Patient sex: M
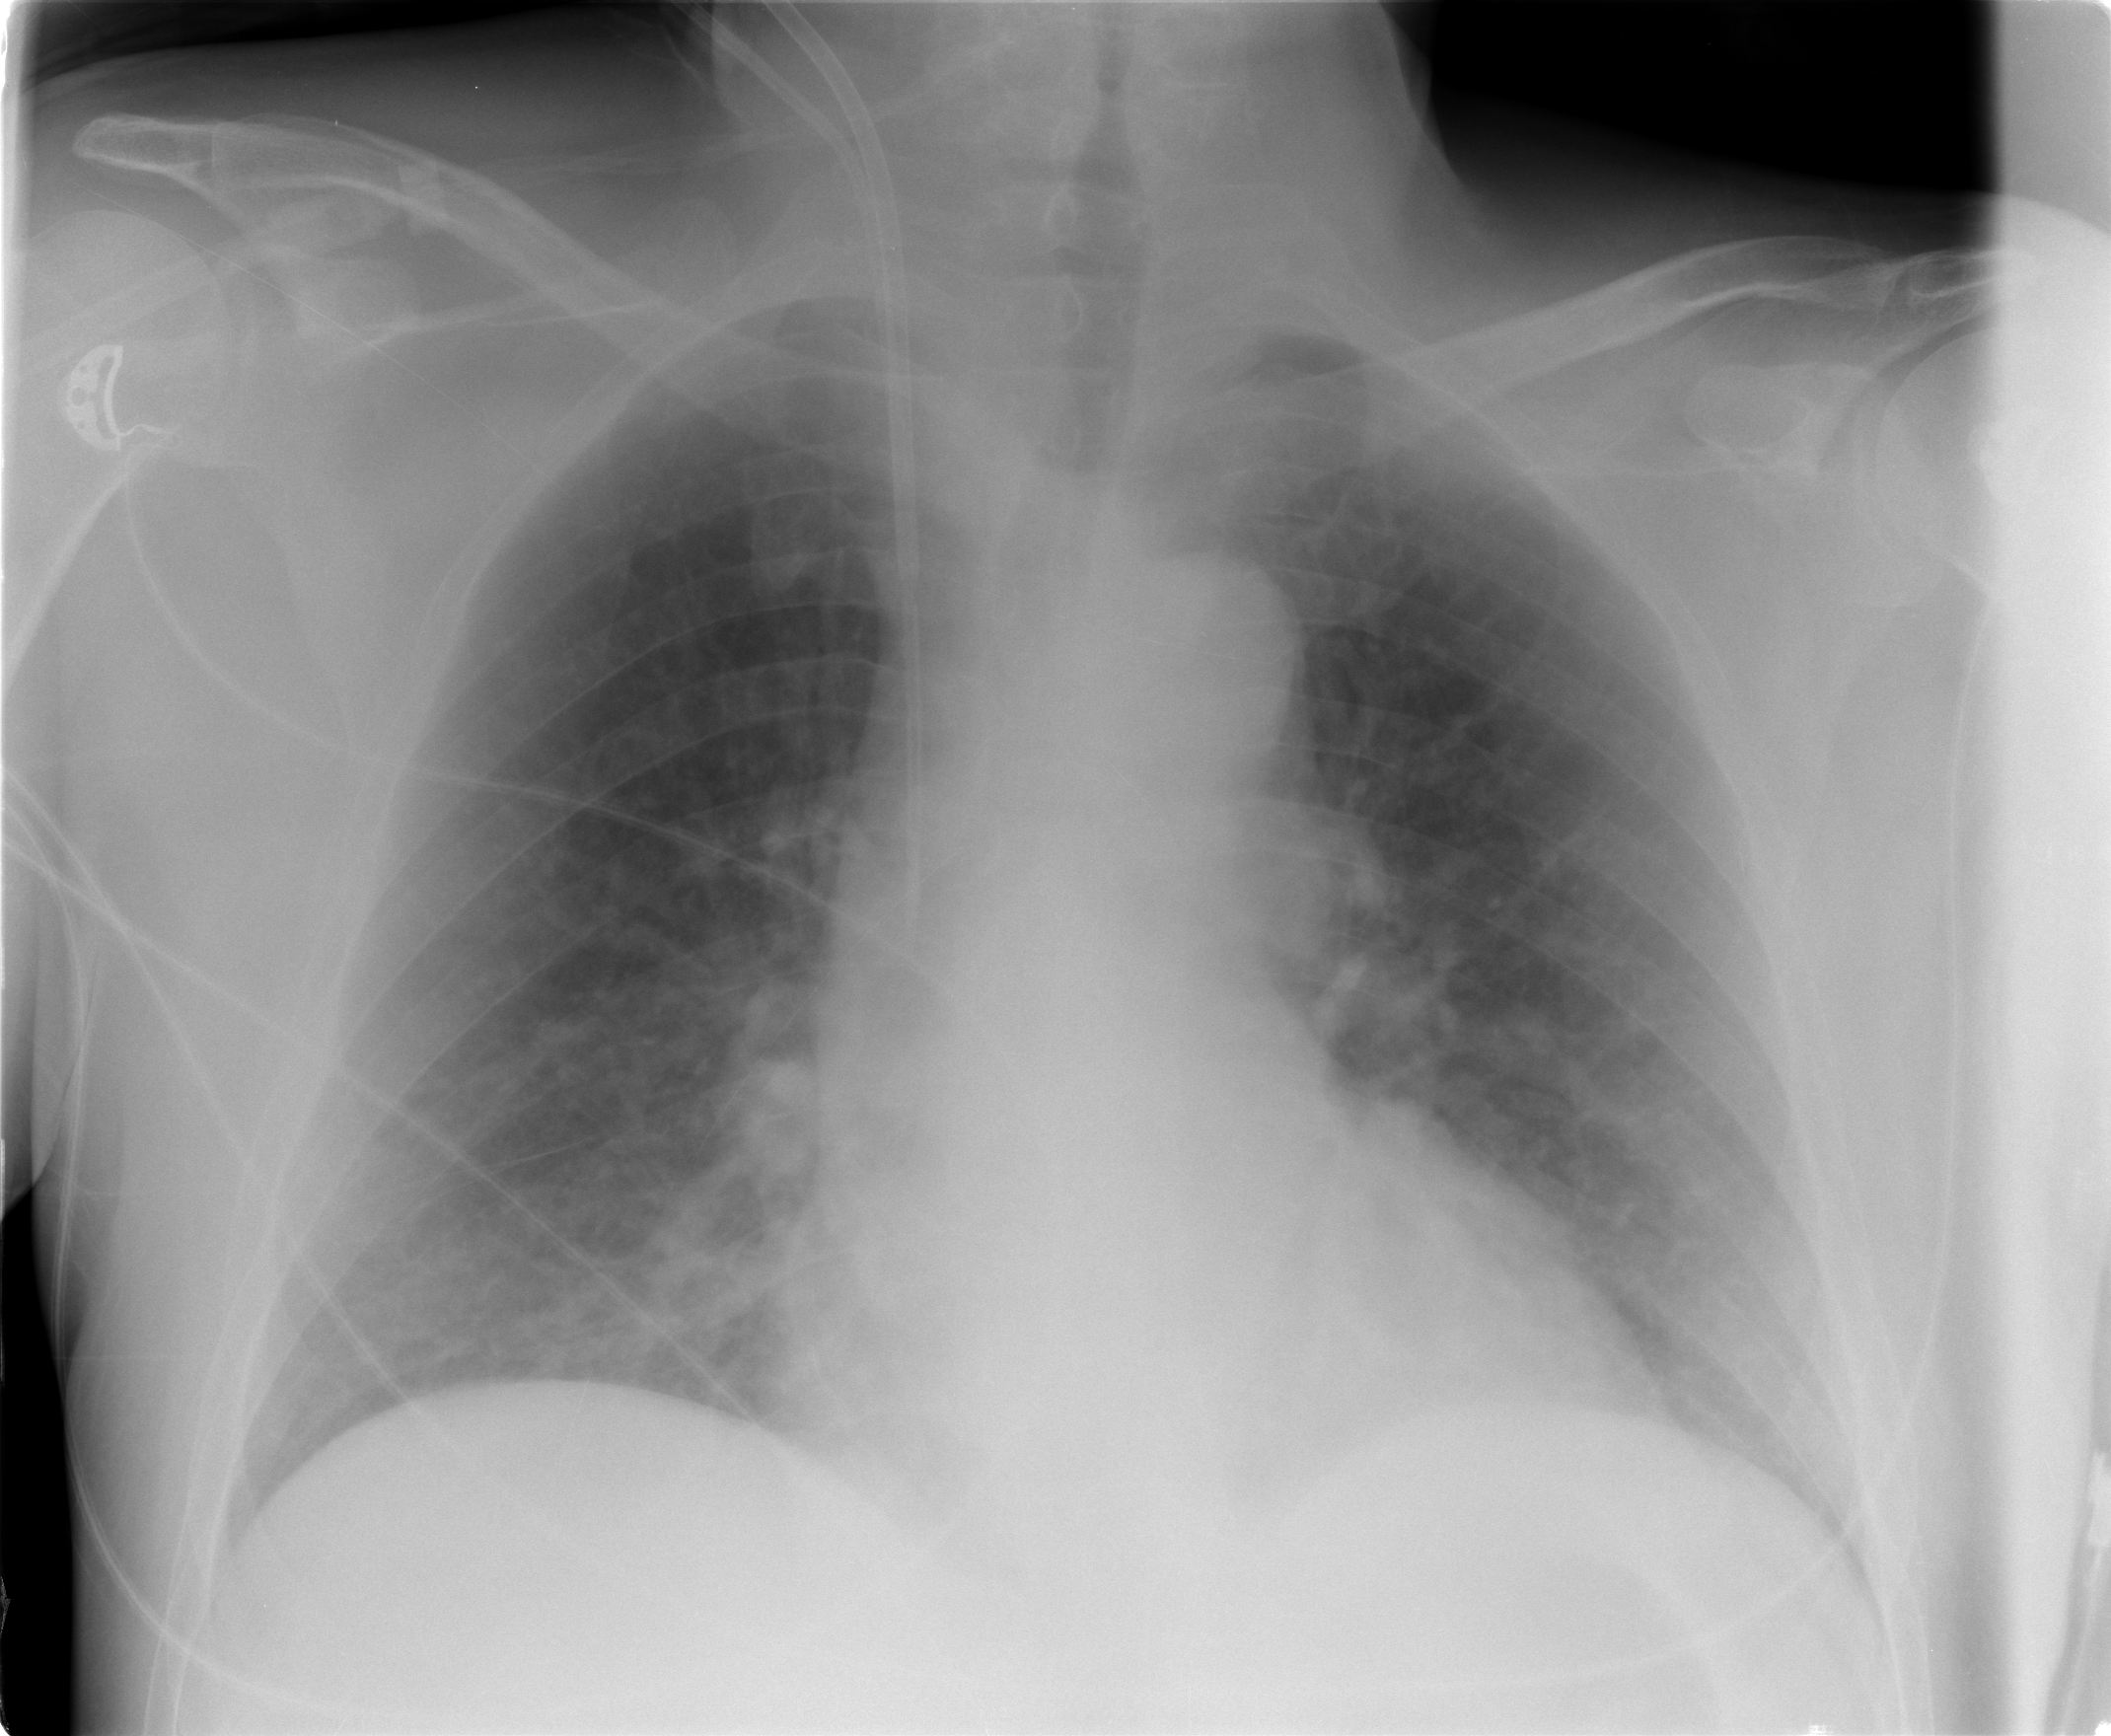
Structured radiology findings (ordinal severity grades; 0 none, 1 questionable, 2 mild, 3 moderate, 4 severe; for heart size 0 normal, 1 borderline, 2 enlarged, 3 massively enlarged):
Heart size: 0
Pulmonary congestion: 2
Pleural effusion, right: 0
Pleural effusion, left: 0
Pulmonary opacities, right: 0
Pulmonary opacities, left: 0
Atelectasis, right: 0
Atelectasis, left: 0